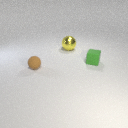
small green rubber cube in front of large yellow metal sphere